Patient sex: M
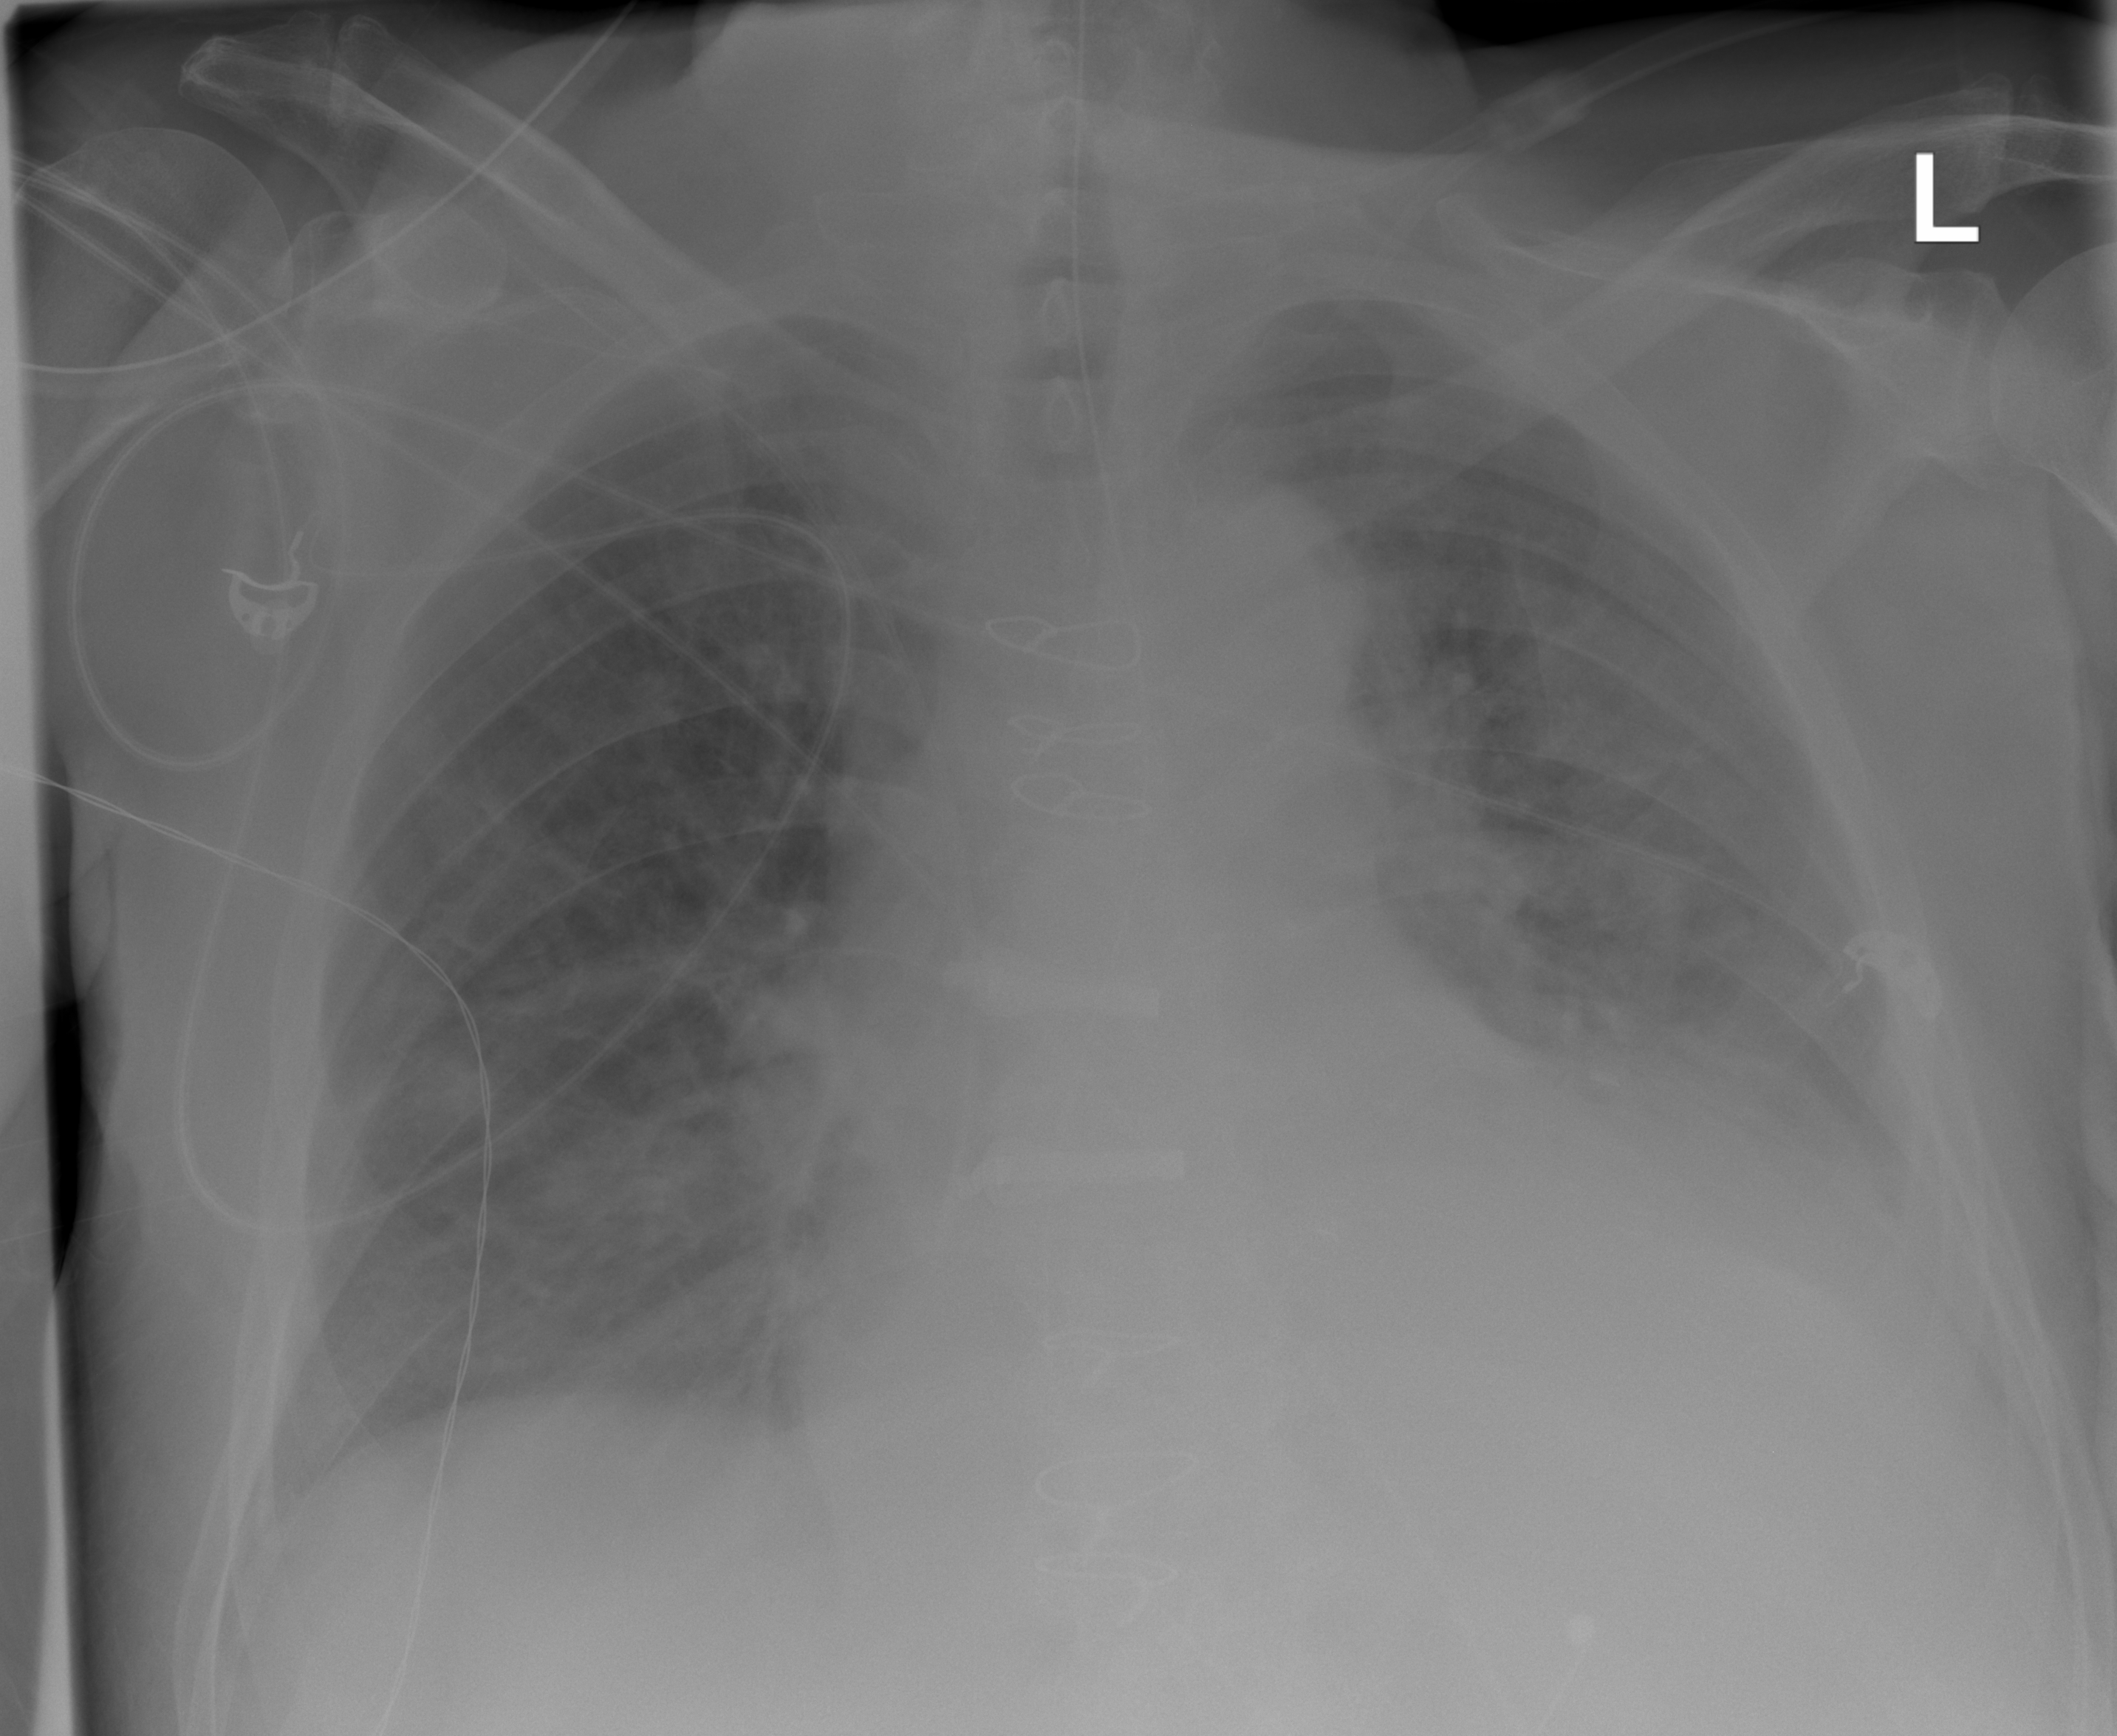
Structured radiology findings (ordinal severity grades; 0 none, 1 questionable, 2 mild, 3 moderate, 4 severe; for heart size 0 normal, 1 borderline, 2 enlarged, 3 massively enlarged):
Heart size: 2
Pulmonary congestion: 2
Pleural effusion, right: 1
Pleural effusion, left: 2
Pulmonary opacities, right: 2
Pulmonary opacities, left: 1
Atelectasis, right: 2
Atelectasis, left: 2